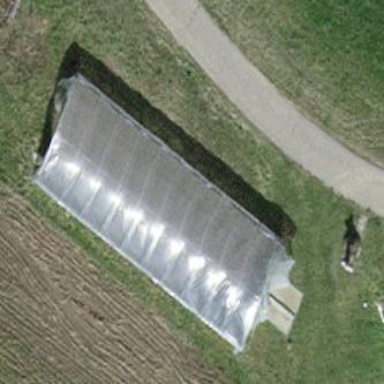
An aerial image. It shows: Greenhouse.